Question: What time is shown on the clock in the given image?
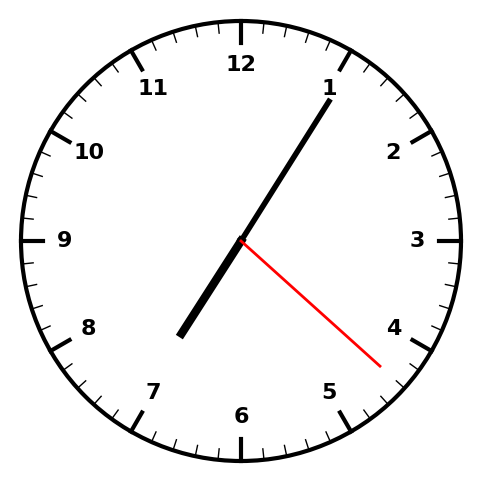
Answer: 07:05:22